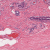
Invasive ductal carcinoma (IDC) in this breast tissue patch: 0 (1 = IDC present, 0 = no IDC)